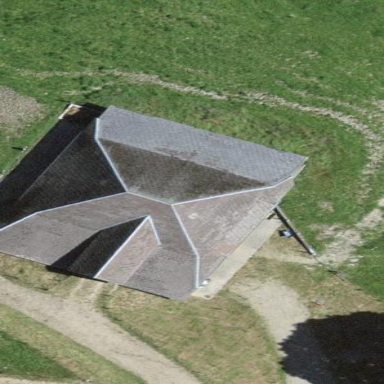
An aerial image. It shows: Farm auxiliary building.